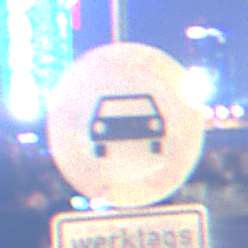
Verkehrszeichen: VerbotKraftwagen
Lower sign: ZeitangabenMitBeschraenkungAufWochentage7
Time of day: Night
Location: Outdoor (Urban)
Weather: PartlyCloudy
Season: NotSpecified
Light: Natural